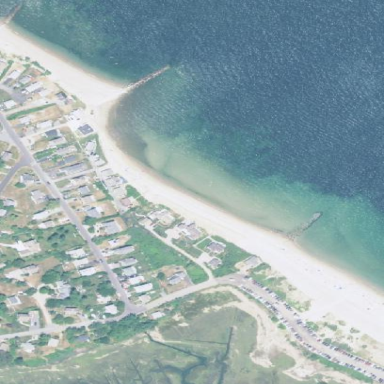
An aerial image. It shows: Sandy beach.